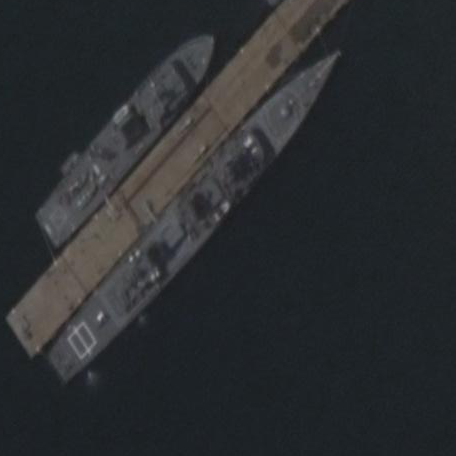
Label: cruiser